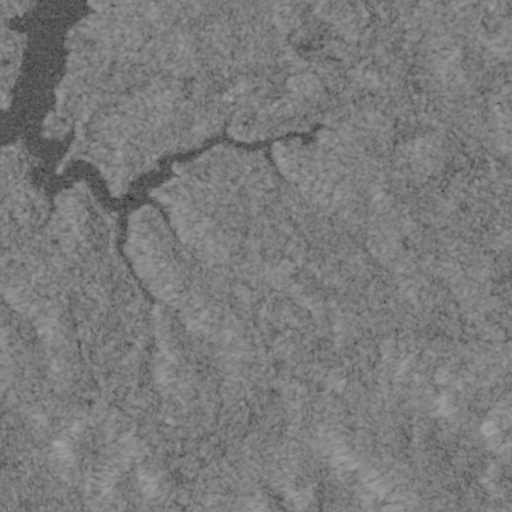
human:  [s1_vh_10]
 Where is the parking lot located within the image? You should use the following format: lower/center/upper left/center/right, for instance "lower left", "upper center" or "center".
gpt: The parking lot is located in the upper left of the image.
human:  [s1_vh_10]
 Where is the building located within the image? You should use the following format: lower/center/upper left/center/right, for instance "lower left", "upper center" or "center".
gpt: The building is located in the center left of the image.
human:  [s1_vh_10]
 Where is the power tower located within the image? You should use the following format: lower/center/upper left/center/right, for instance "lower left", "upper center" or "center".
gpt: There is no power tower in the image.

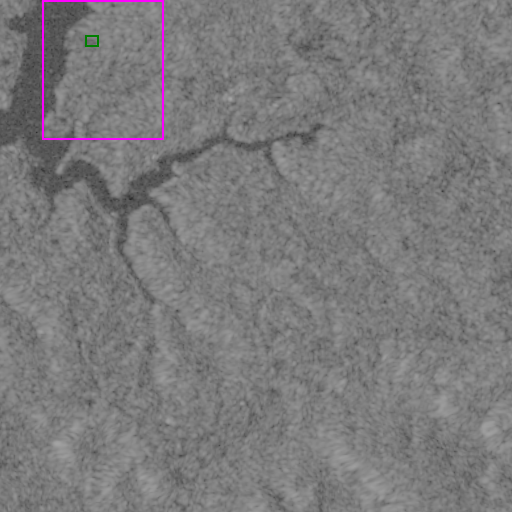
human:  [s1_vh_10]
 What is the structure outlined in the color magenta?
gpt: The structure outlined in magenta is a park.
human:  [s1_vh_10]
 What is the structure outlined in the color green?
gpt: The structure outlined in green is a parking lot.
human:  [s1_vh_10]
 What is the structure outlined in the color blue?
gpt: There is no blue outline.